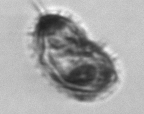
Label: Amylax